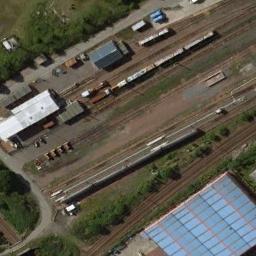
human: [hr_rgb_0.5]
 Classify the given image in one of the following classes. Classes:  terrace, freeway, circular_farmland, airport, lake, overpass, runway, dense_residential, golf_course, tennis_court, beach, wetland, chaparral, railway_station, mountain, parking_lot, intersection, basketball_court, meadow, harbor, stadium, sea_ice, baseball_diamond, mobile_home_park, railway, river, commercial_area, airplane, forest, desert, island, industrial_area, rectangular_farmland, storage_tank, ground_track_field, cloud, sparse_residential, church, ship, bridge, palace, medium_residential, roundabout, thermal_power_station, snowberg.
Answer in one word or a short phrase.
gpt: railway